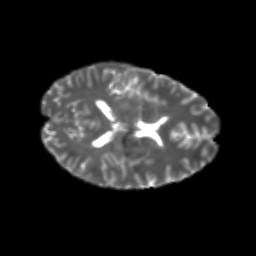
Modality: T2w
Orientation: axial
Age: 24
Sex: male
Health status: healthy
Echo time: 0.074 s